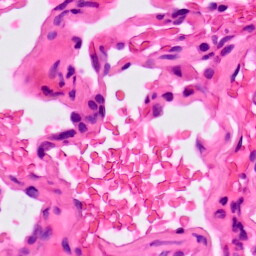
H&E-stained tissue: Lung